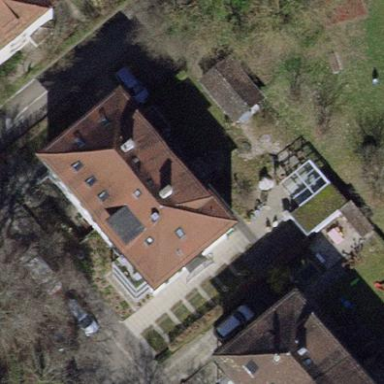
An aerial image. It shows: Building with tiled roof.